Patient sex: F
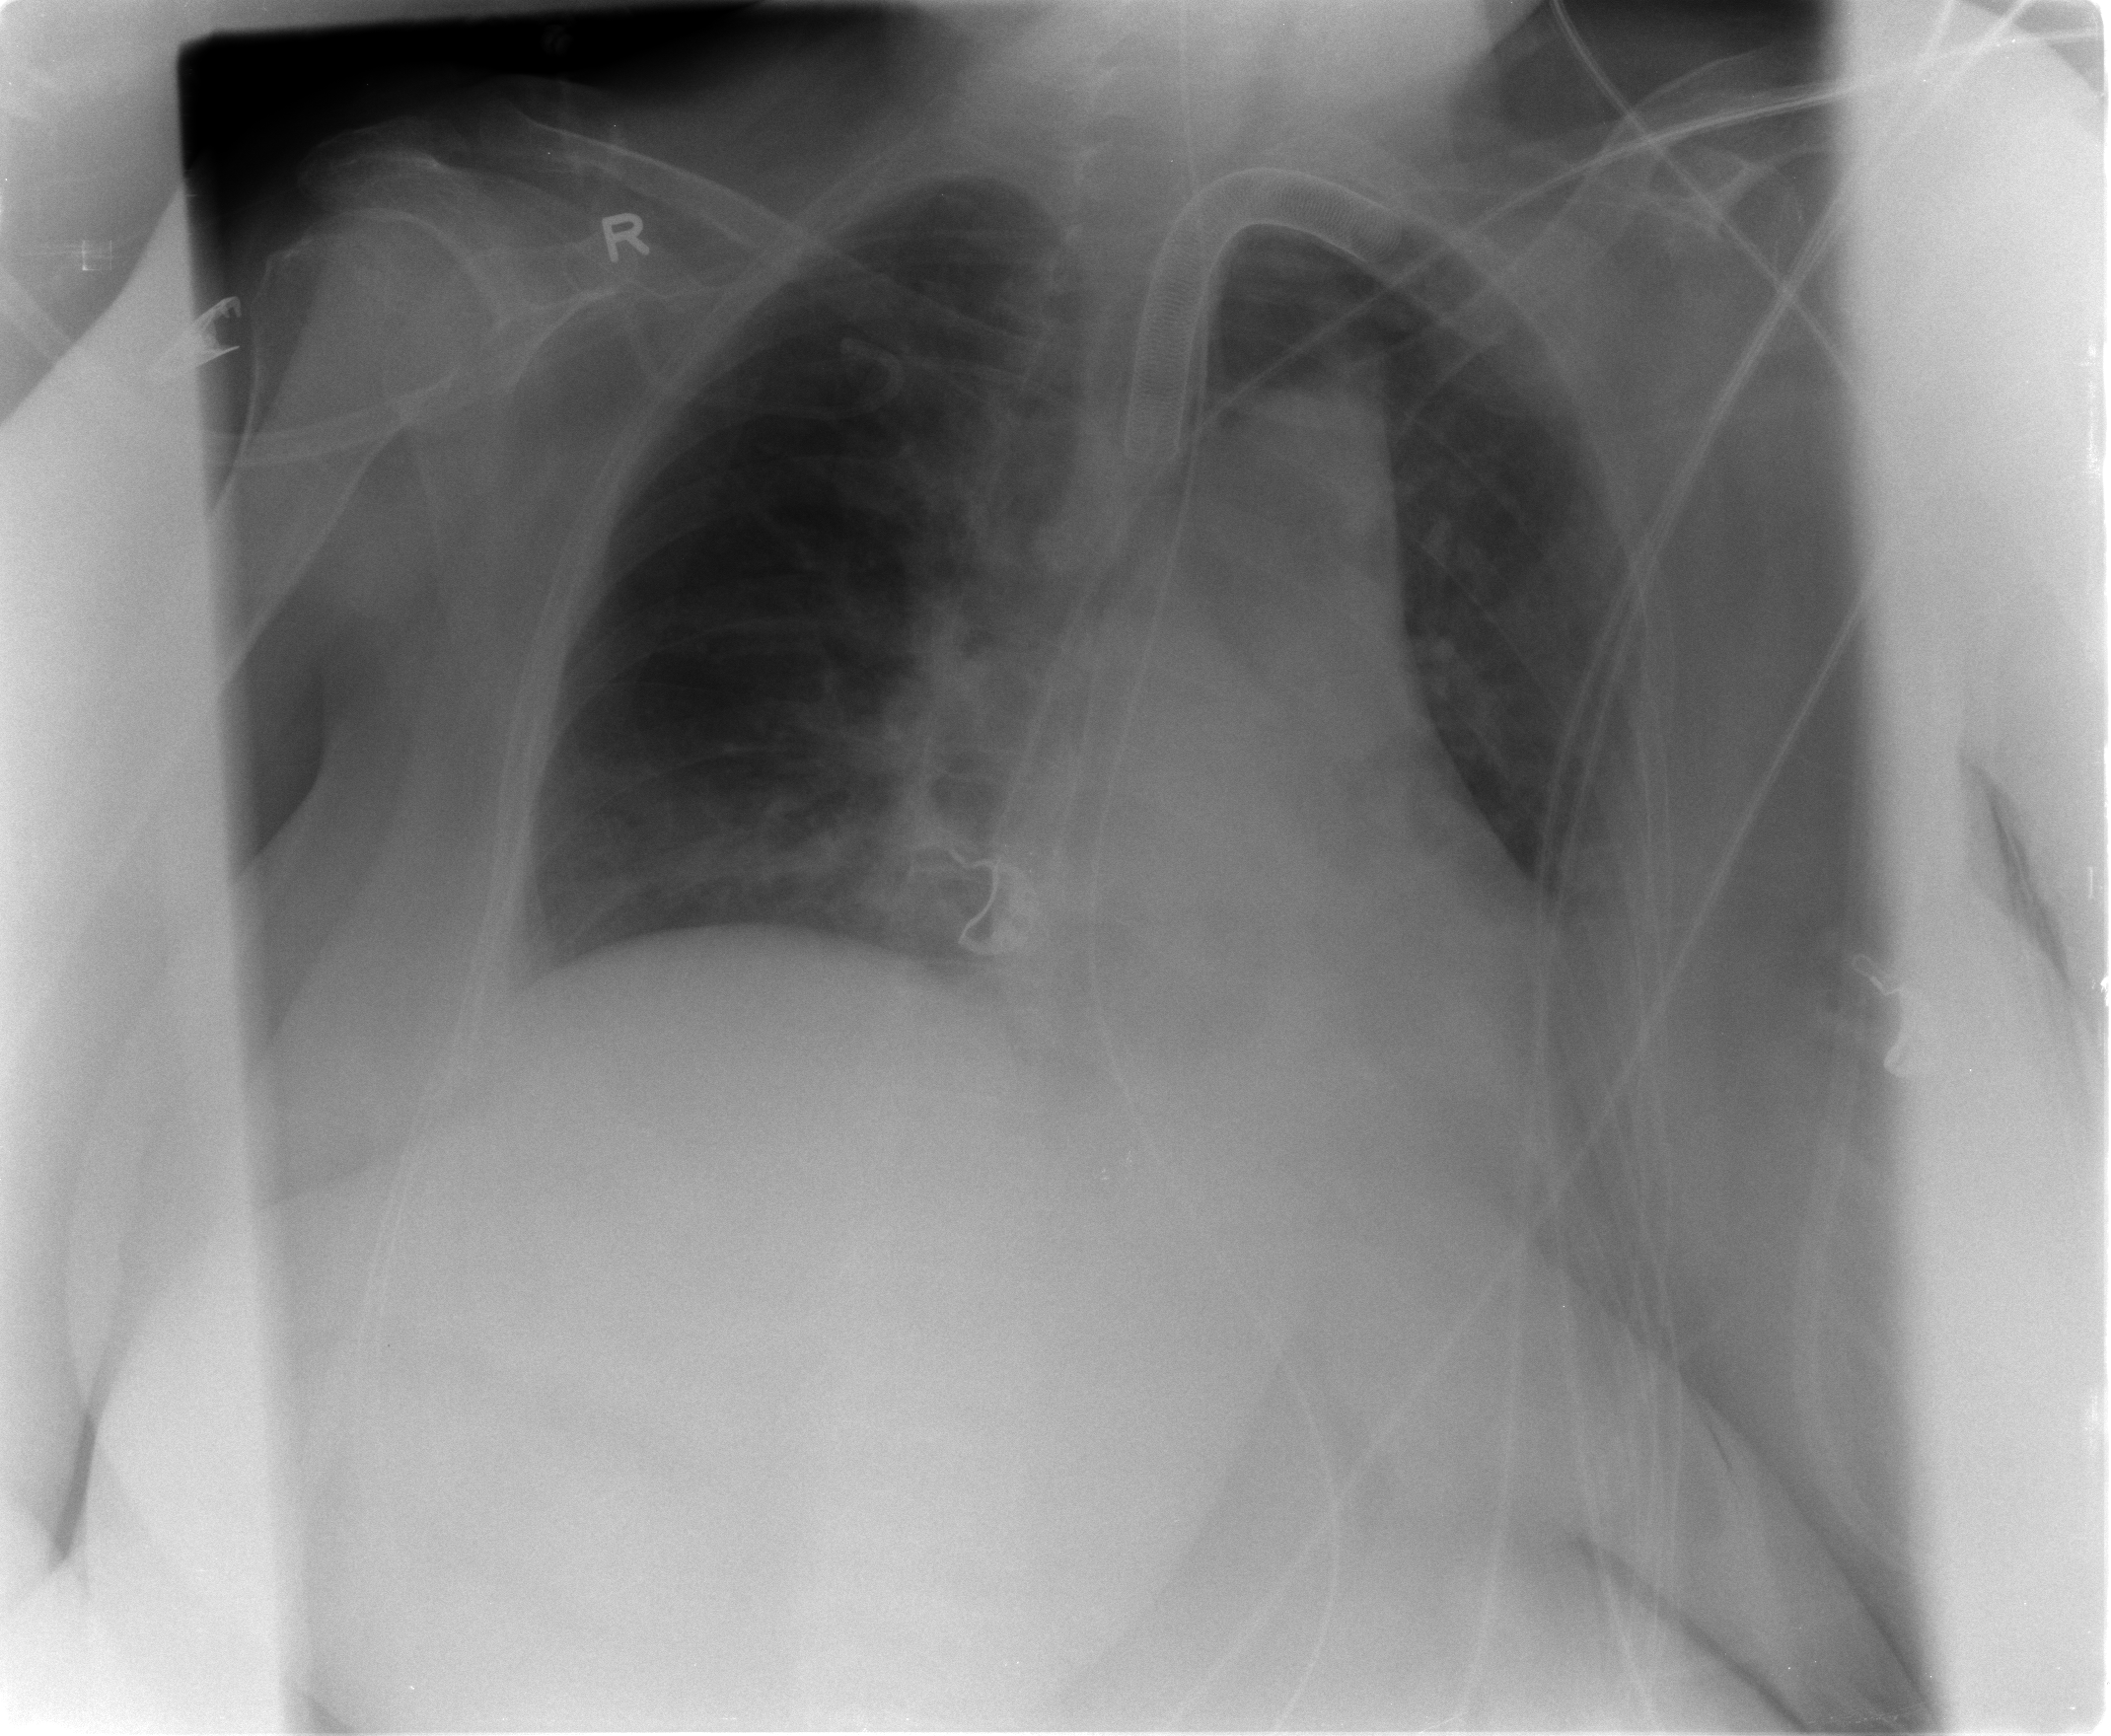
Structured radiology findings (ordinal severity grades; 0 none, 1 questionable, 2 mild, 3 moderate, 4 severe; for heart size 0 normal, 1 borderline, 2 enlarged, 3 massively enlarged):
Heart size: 0
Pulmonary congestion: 2
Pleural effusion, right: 0
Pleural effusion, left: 2
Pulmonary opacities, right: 2
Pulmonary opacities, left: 2
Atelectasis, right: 2
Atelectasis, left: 3